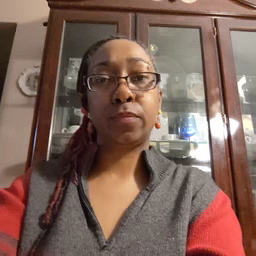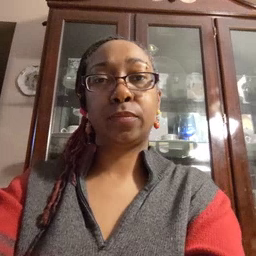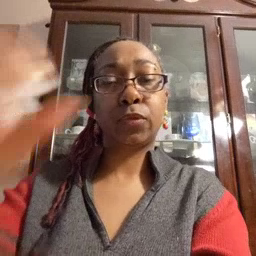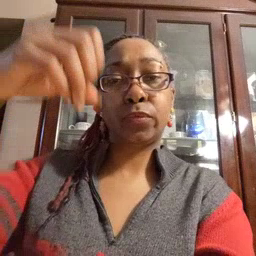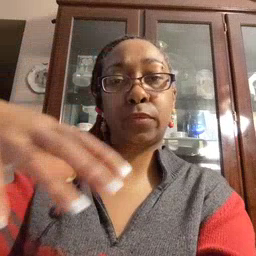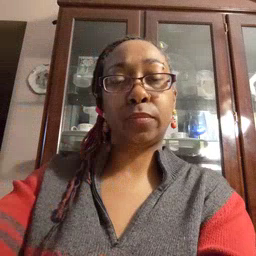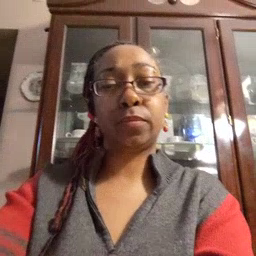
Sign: drop